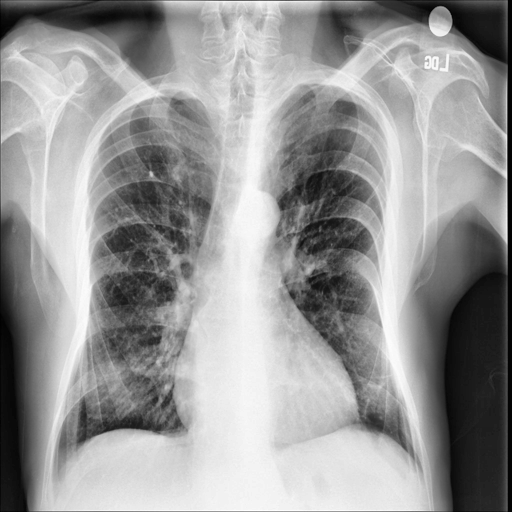
Finding: NORMAL